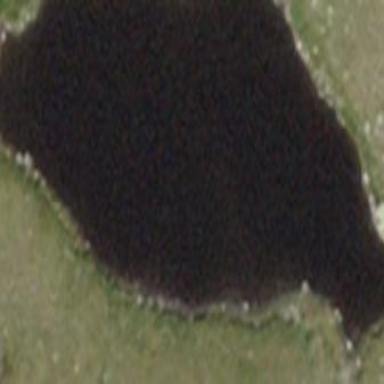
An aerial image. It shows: Lake with natural water.